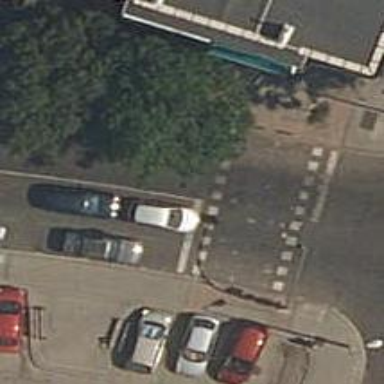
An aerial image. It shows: Crossing with traffic signals.